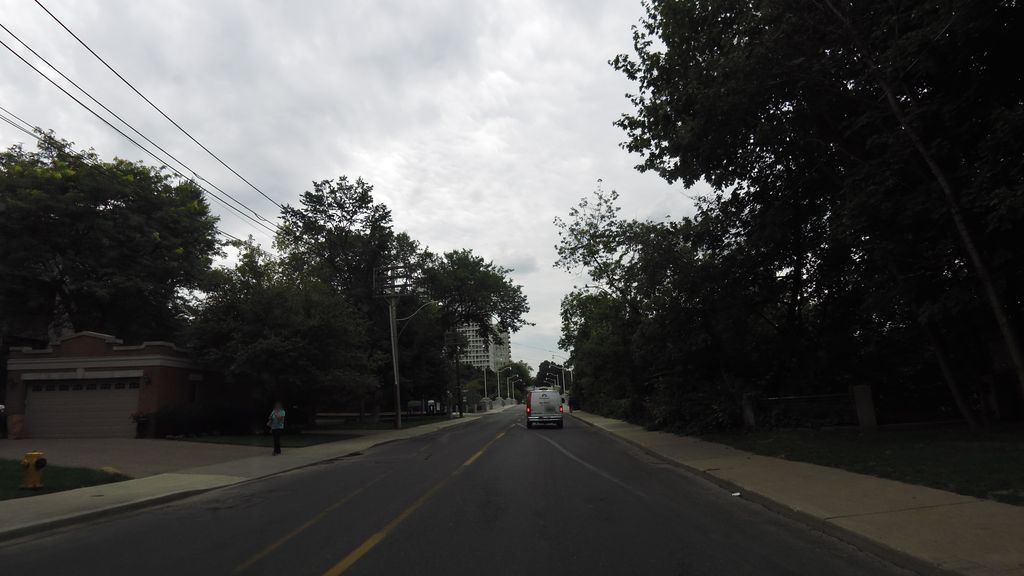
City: toronto